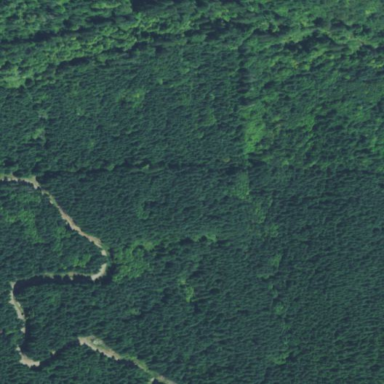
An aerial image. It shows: Forest covered with trees.